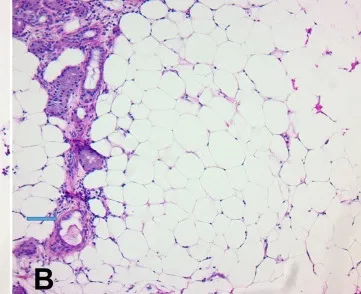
(B): H&E, 20X; Mature adipocytes, endobronchial glands and endobronchial vessels (arrow).
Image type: pathology (h&e)